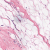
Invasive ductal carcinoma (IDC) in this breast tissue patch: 0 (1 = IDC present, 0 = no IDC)